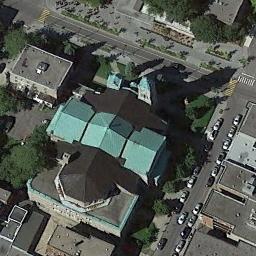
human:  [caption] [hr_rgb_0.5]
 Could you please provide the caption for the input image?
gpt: The church with some green towers and the rest of the church has a gray-green roof .

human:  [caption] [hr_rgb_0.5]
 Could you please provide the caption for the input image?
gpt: This is a church, Made up of cyan and brown .

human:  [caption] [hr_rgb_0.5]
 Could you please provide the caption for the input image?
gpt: There is a blue church surrounded by some buildings and trees with a road passed by .

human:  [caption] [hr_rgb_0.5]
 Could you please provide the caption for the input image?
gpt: A church with blue and black roofs, Surrounded by many buildings, Trees and several roads driving .

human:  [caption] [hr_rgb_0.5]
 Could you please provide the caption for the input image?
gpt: Many cars are near the church .